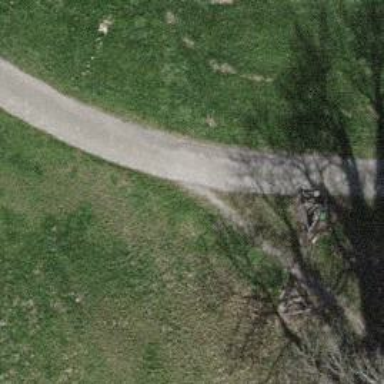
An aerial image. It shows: Path with woodchips surface.